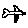
Label: bird